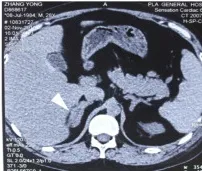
Case 2.
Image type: radiology (ct)